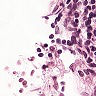
Metastatic tissue present: no